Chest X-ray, PA view. Patient: 29 years old, sex F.
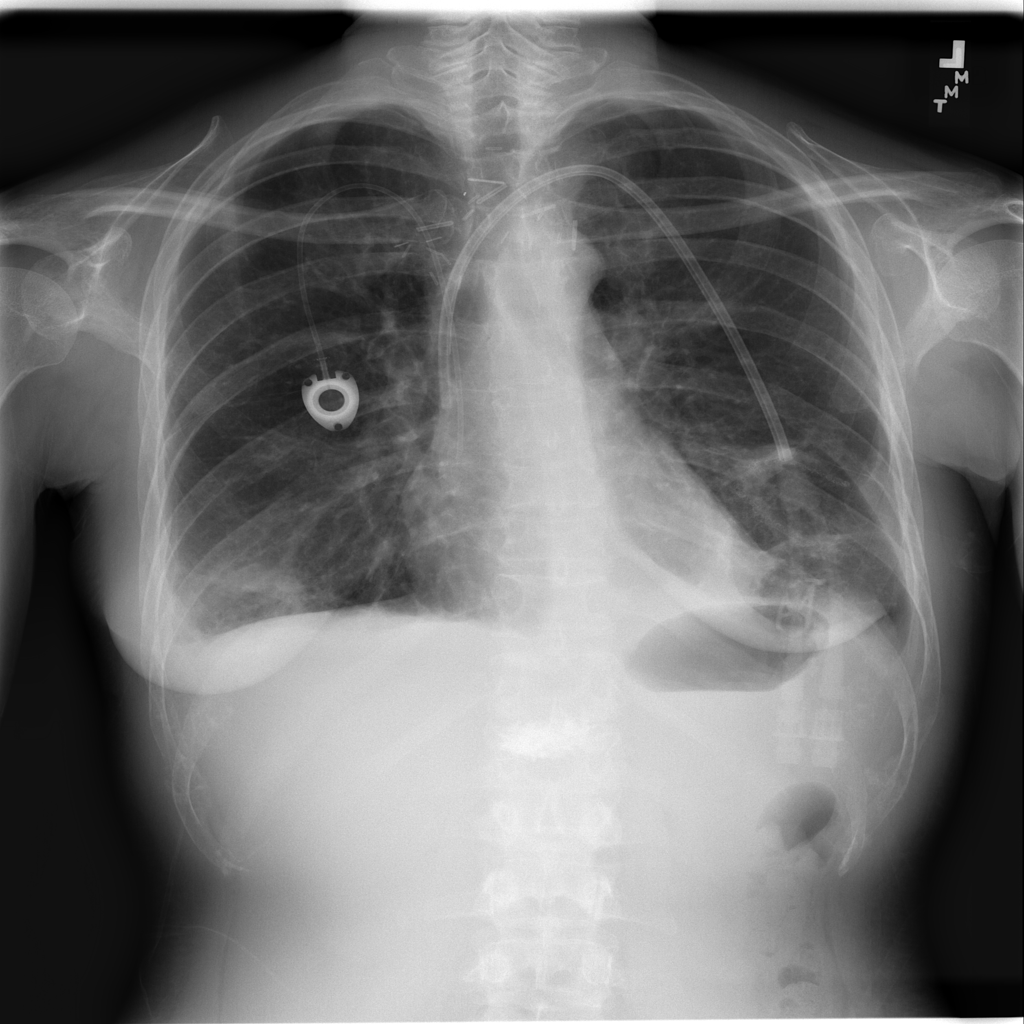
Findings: Atelectasis, Effusion